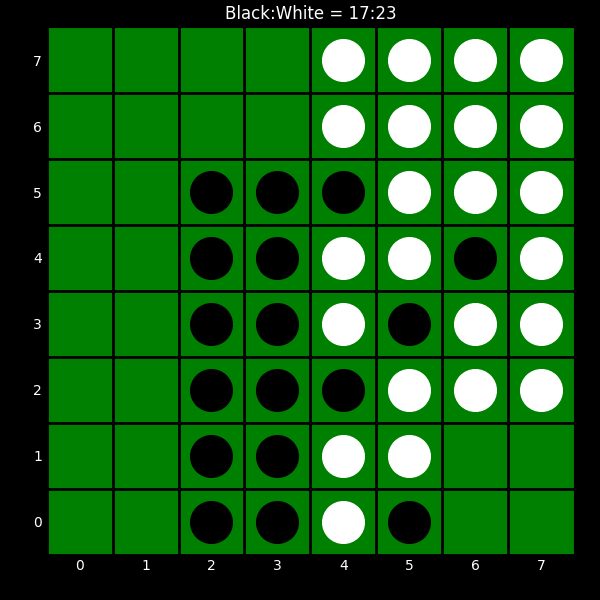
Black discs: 17
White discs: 23